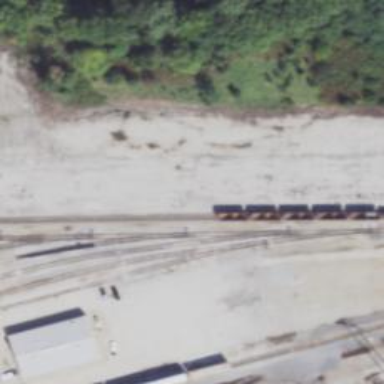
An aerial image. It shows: Railway yard.